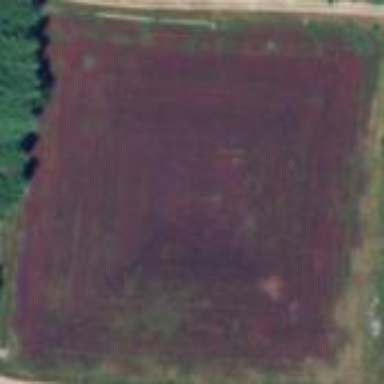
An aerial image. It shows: Farmland with cranberries as the main crop.